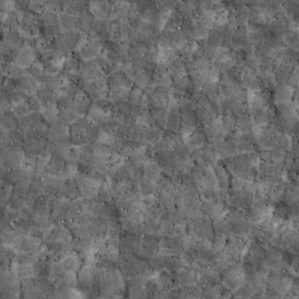
Label: non_frost